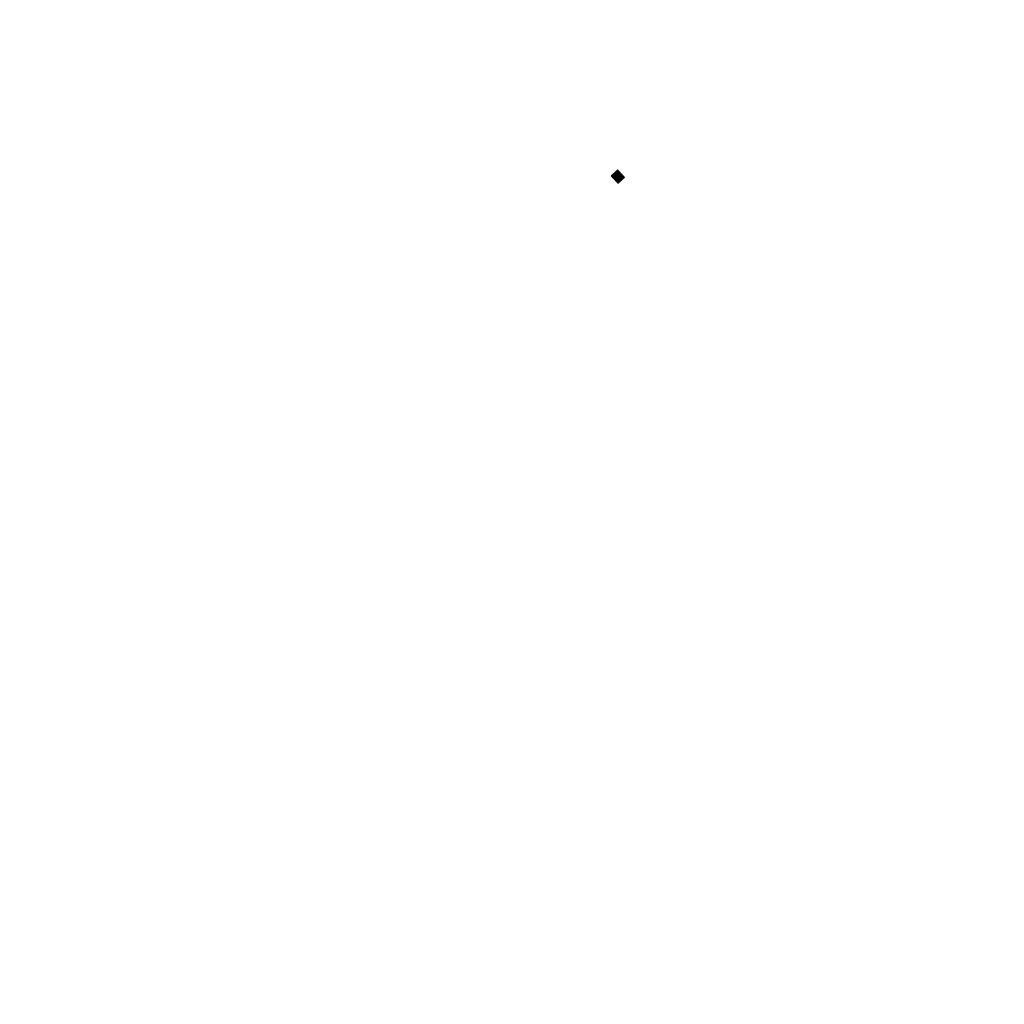
Tags: overhead vector_map, recreation, residential, individual_rise, density_1, Building, 1.0 km²